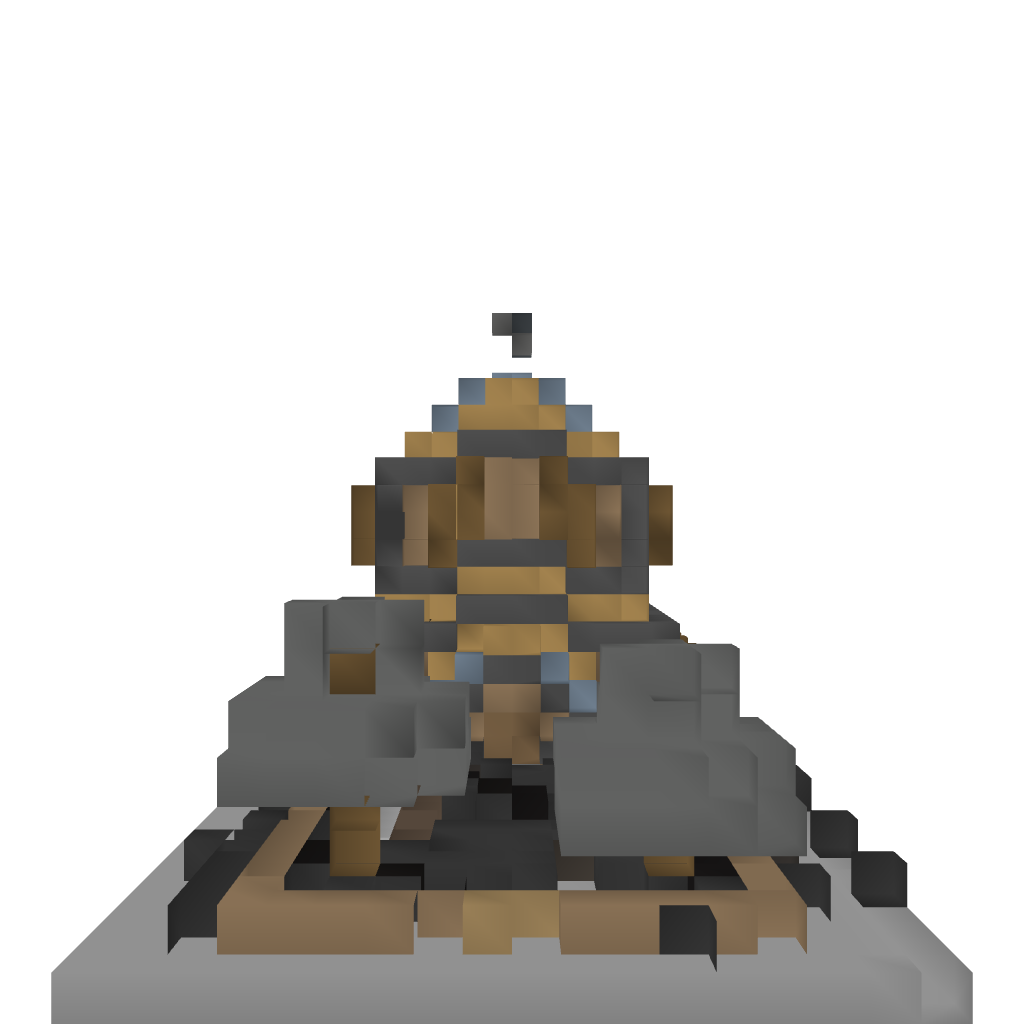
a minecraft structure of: Old Fashioned Log Cabin